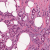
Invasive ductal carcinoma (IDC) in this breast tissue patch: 1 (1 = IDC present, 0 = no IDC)